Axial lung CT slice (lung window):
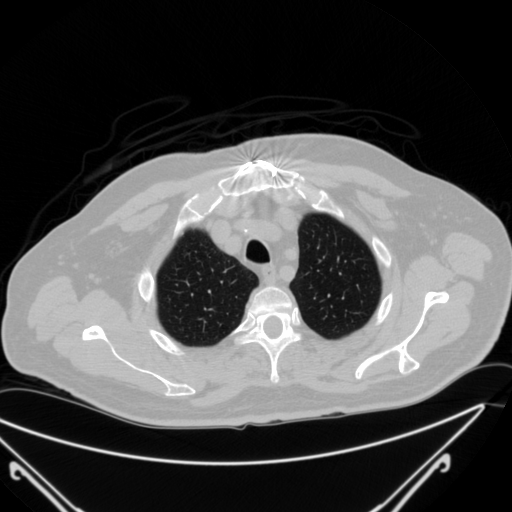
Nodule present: no